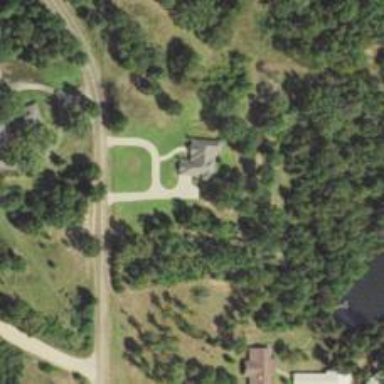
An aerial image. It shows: Driveway.